Interaction volume radius: 10 \u00c5
Interaction volume height: 10 \u00c5
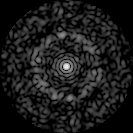
Disorder parameter: 0.8225